Question: I got this PSD comp from a print graphic designer and I'm not sure it's doable on the web.
Please note that the blacked bordered, rounded-corner container (pictured below), already exists. There are several z-indexed divs on this page, so it's hard to figure out which one has the priority in stacking order.

As you can see, I have the two grey ribbons on top (representing a box with ribbon and an ornament) stationed on the top-left and bottom-right corners, along with two images (the smaller blue boxes i.e.: To:/From:) underneath those "ribbons" but on top of the container. The background color for the container is white. The top-left corner has to have a transparent background so that the smaller blue box will show through. Can someone tell me how position these "slanted ribbon" on this rounded corner container div? Or if this can even be done using CSS and HTML.
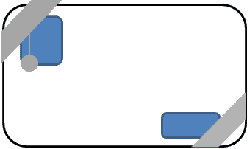
Answer: Simplest answer is to have two '''s, and have them both absolutely positioned. Position one with a 'top:0px; left:0px'; and one with a 'bottom:0px; and right:0px';. Give them a high z-index to ensure they are at the top of the div. Make sure the parent div has 'position: relative' defined.